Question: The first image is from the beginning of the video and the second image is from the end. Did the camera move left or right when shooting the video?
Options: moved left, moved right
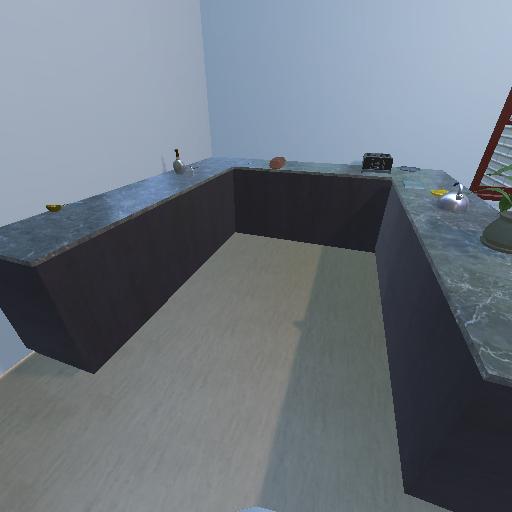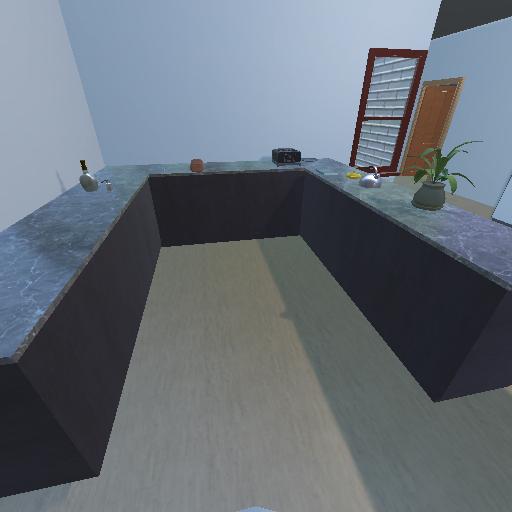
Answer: moved left